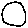
Label: circle